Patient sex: M
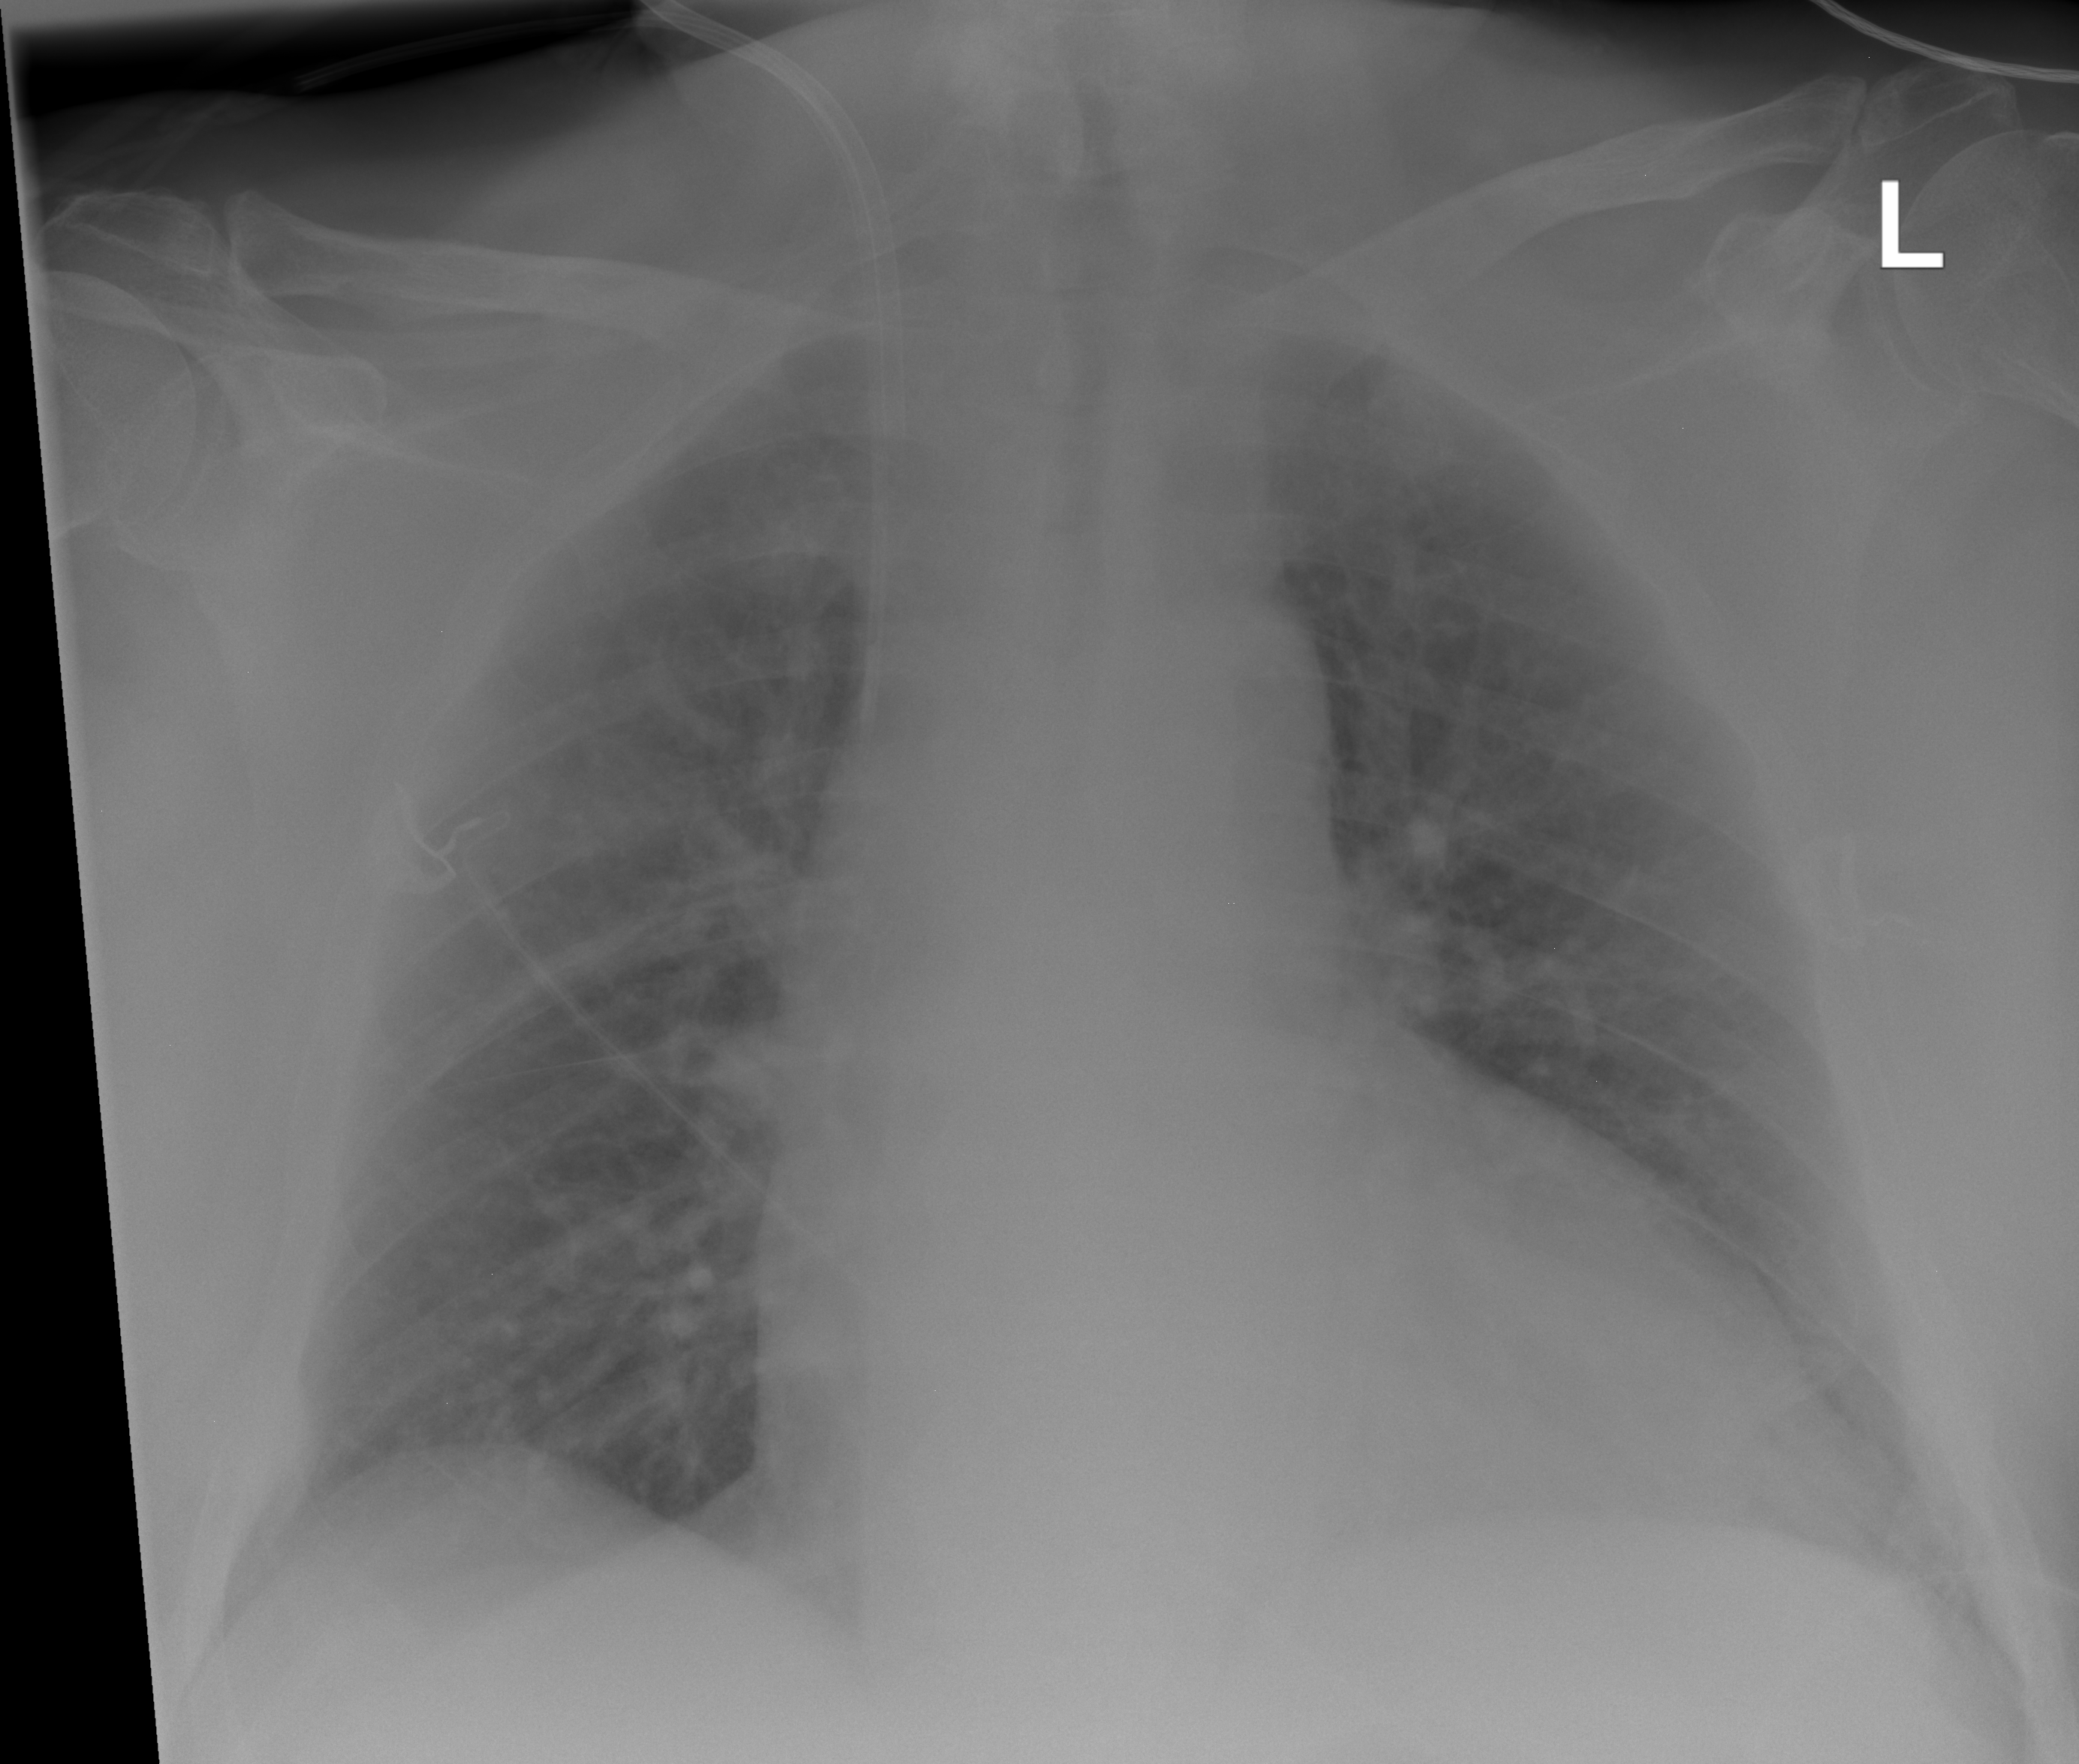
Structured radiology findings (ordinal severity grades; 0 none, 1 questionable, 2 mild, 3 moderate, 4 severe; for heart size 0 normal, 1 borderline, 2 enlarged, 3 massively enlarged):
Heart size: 2
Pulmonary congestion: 2
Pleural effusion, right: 0
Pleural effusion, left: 0
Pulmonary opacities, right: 0
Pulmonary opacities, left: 0
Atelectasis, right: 0
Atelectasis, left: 0